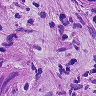
Metastatic tissue present: yes